Question: I'm working on a isometric game and have trouble making a tile selection algorithm.
This is how I render my isometric tilemap :
'''
for (int x = 0; x < 50; x++) {
for (int y = 0; y < 50; y++) {
//Check if tile should be drawn
if (mapdata[x][y] == 1) {
float px = (x - y) * 20;
float py = (x + y) * 20 / 2;
...
window.draw(quad, &tile);
}
}
}
'''
I use a 2d array to store which tiles should be drawn.
example:
'''
int mapdata[5][5]
{
0,1,1,1,0,
0,1,1,1,0,
0,1,1,1,0,
0,1,1,1,0,
0,1,1,1,0,
}
'''
This is how I currently 'select' tiles :
'''
mh = the map tile height, in the above example this would be 5.
w = the width of the isometric tile.
int mouse_grid_y = (((mousey * 2) - ((mh * w) / 2) + mousex) / 2) / w;
int mouse_grid_x = (mousex - mouse_grid_y) / w;
'''
Any help would be greatly appreciated.
Image to clarify :
This is an image I made for my game tutorial. As you can see there is one tile outlined with green, this is what I need the algorithm for, I want to track the mouse, and draw this green 'cursor' over the tile where the mouse is.

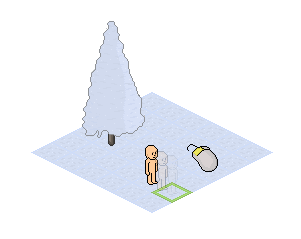
Answer: You can transform screen coordinates into your local system making reverse calculation:
'''
xx = px - basex
yy = py - basey
x' = (xx + 2 * yy) / 40 // integer division to get cell index
y' = (-xx + 2 * yy) / 40
'''
'basex' and 'basey' are coordinates of starting point at your screen, where cell '0,0' is drawn (is not mentioned in your question)